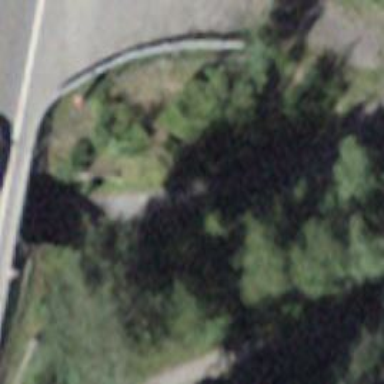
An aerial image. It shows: Gravel track passing through tunnel with grade 2 tracktype.